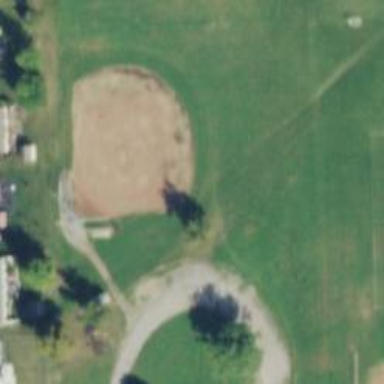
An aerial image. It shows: Baseball pitch for leisure land.